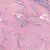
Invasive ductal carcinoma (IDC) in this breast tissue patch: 0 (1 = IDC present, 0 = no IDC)